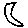
Label: moon